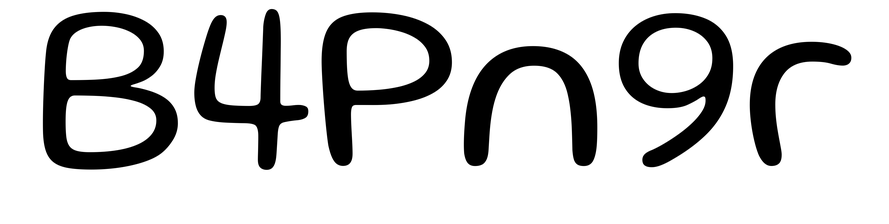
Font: Gluten_Light